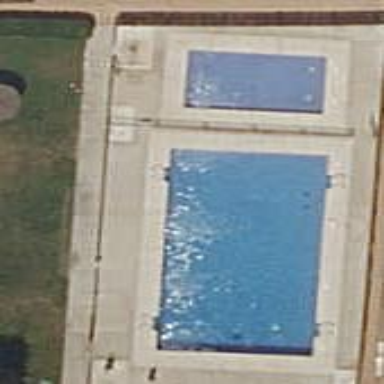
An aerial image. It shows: Swimming pool located in leisure land.